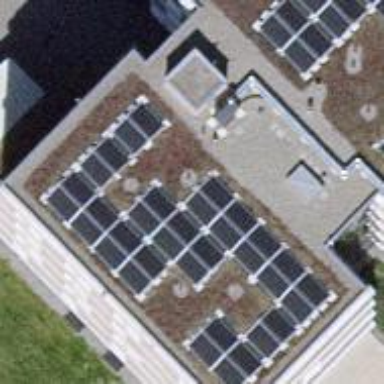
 consisting of solar photovoltaic panels."